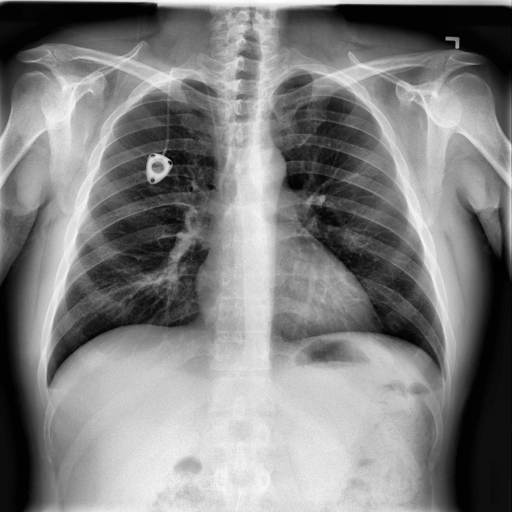
Finding: NORMAL